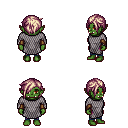
a pixel art fantasy rpg character, female body template, orc, green skin, chain mail, magenta pants, white blonde pixie cut hairstyle, cloth bracers, four views (front, back, left, right), 2x2 character sprite sheet, small pixel art, hard edges, no anti-aliasing